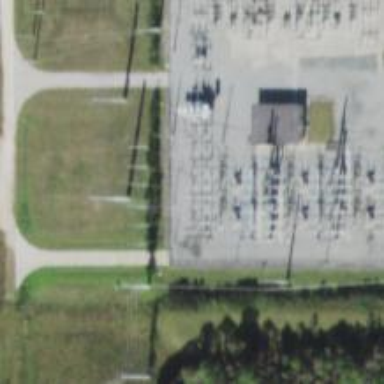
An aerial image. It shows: Outdoor power substation surrounded by fence. The substation is specifically for distribution purposes.